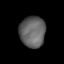
Tissue: skin
Cell type: Epithelial cells
Senescence score: 0.8421
Nuclear area (px): 780
Mean DAPI intensity: 99.214